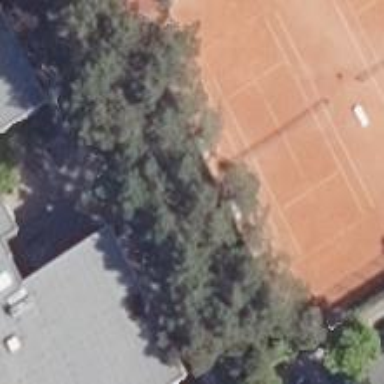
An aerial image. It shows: Clay tennis court on the leisure land pitch.